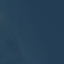
Land use / land cover: SeaLake